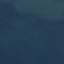
Land use / land cover class: SeaLake